Question: When I install Cygwin, the default location is c:\cygwin and after I open a Cygwin terminal, it creates my home folder in C:\cygwin\home\ which the Everyone group has read access to by default. So, if I create a diary in vim and save it to my profile, all users of the computer I'm logged on to can read my diary. Obviously this is not the default option for normal Windows profiles, so I'm wondering what the logic is behind Cygwin's default home directory permissions, so I can use it the way it is meant to be used. Thanks!
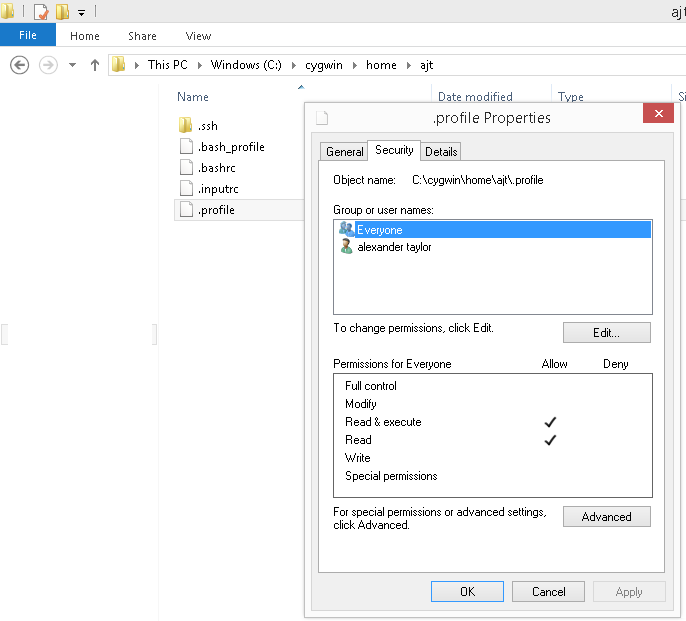
Answer: For people interested in this topic, it probably goes back to a setting called UMASK on linux, which specifies default permissions for new files. The default value of "022" means "take away no permissions from the owner, and take away write permissions from the group and the rest of the world" which means that file owners have full access, everyone else has read access.
They say it's to make it easier to share files with other users. I say it's obvious that this logic predates times when we had web browsers and other tools capable of saving passwords to disk.